Question: '''
ggplot(G, aes(x = State, y = Score, fill = State)) +
geom_bar(stat = "identity", position = "identity", width = 0.5) +
scale_y_continuous(labels = scales::comma) +
coord_flip()
'''
This the code I am using and I am trying to add a line at the score of 236 so how to do it and how to improve the chart in general and any edit or suggestion are always welcome.

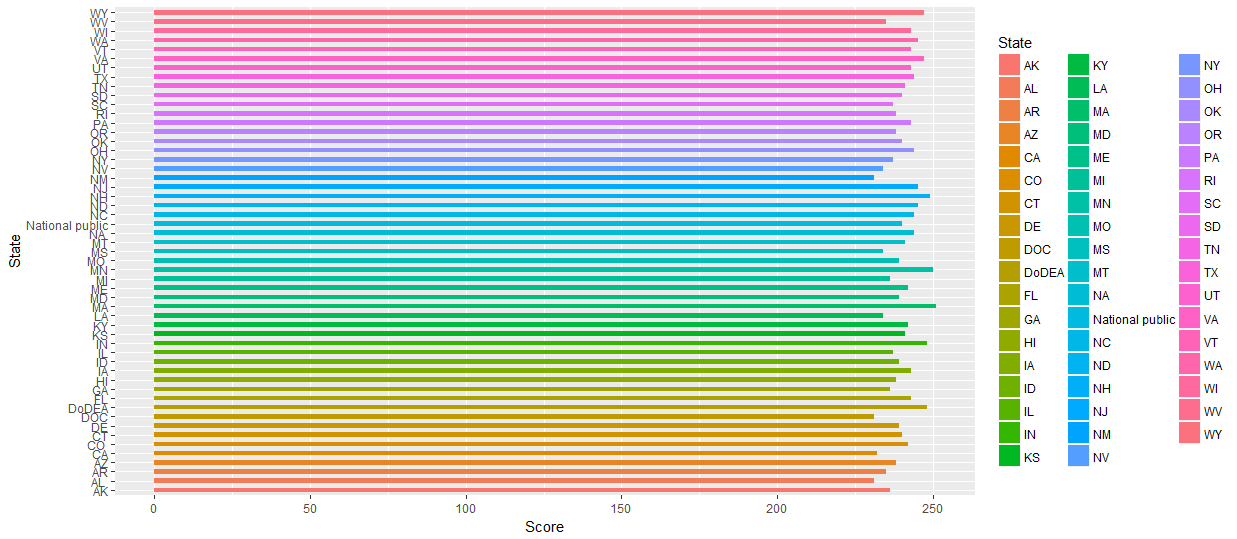
Answer: Just use:
'''
geom_hline(yintercept = 236)
'''
Might be worth while to reorder your y axis and use 'fill = Score'. It would make the plot look something like this:
'''
df %>%
ggplot(aes(reorder(State, -Assault), Assault, fill = Assault)) +
geom_col(width = 0.75, aes(fill = Assault)) +
labs(x = "State") +
geom_hline(yintercept = 200, size = 1) +
coord_flip() +
theme_classic()
'''
<URL>